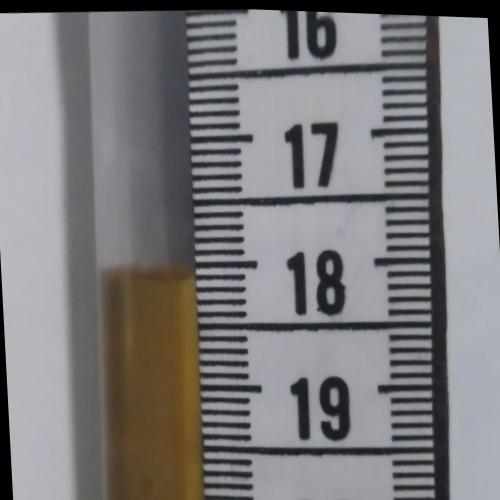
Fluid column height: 18.1 cm